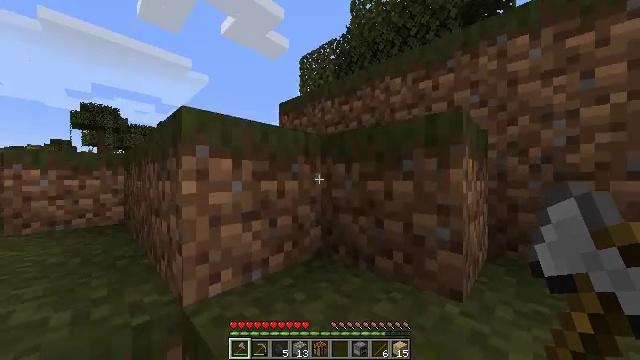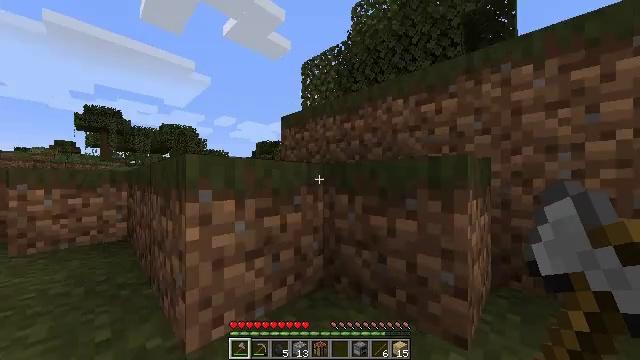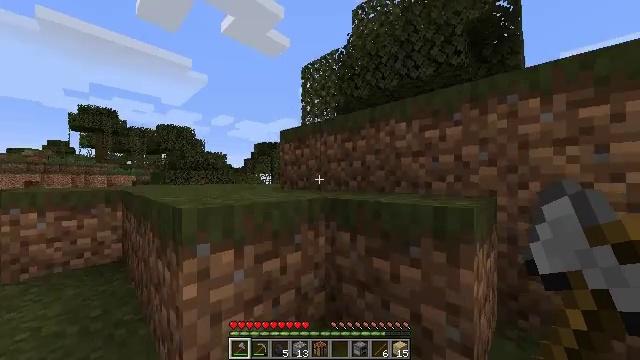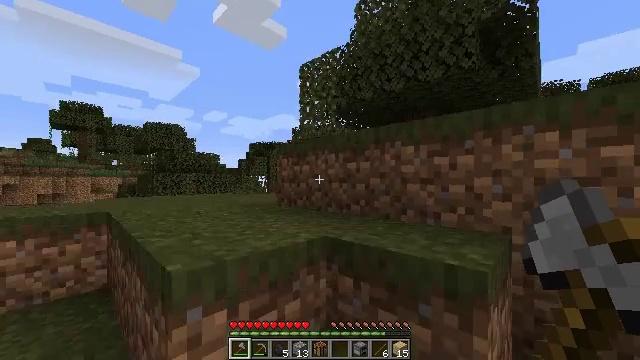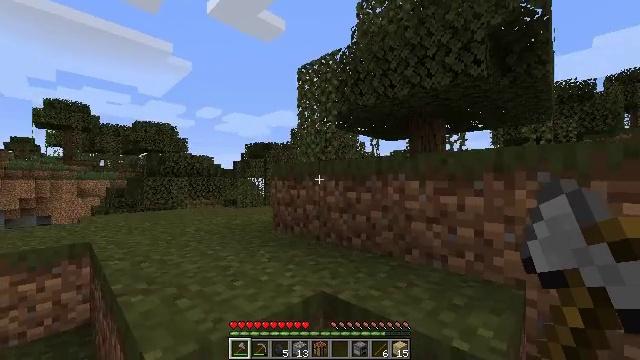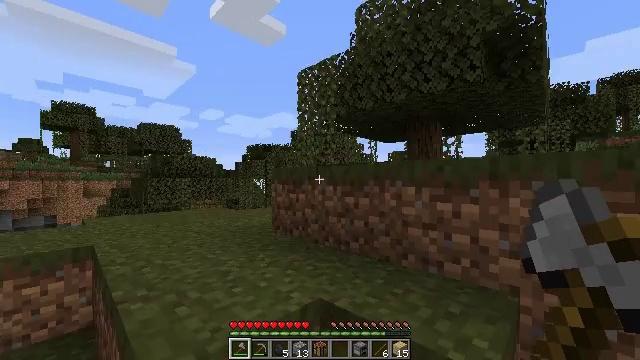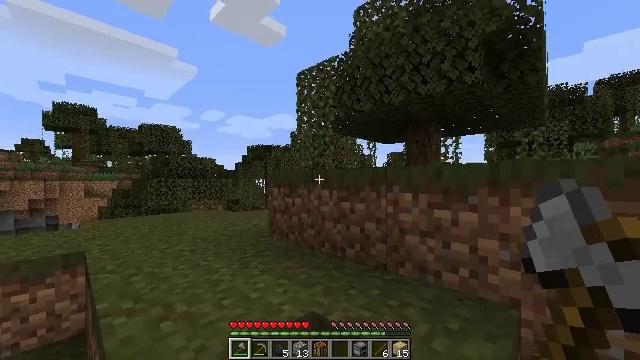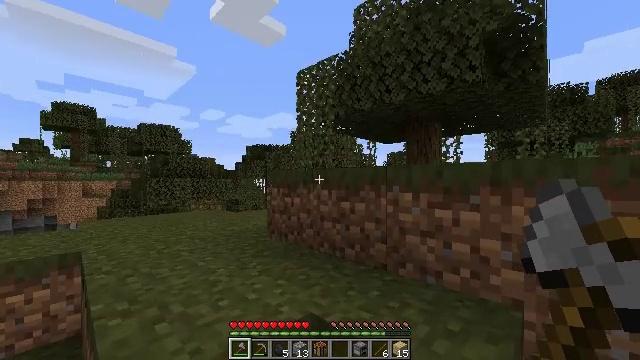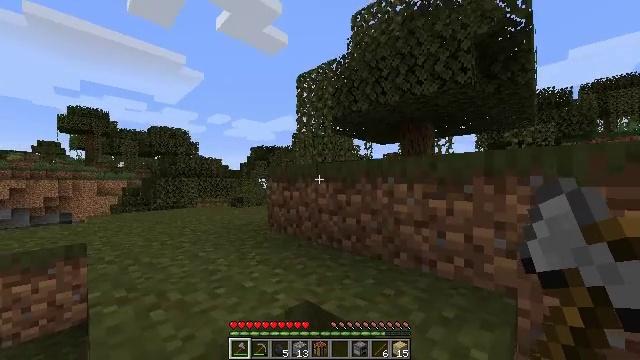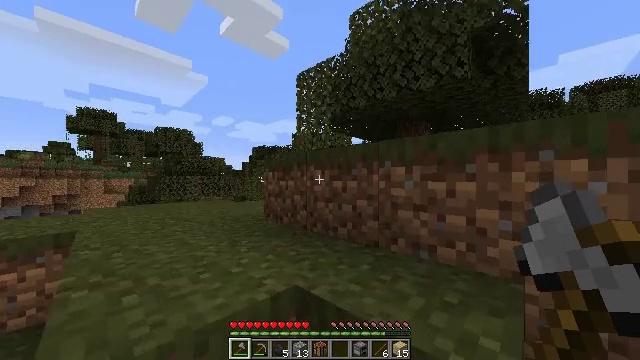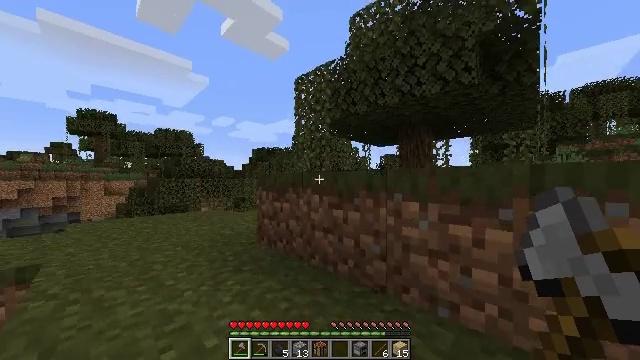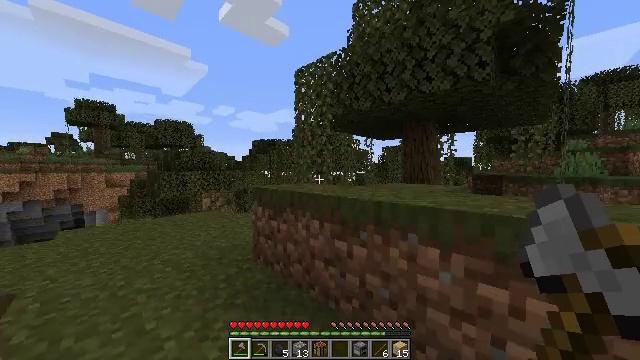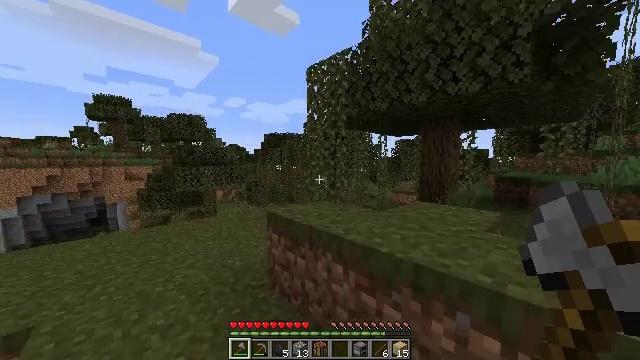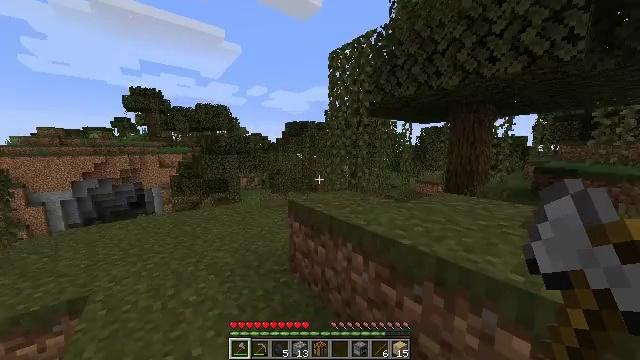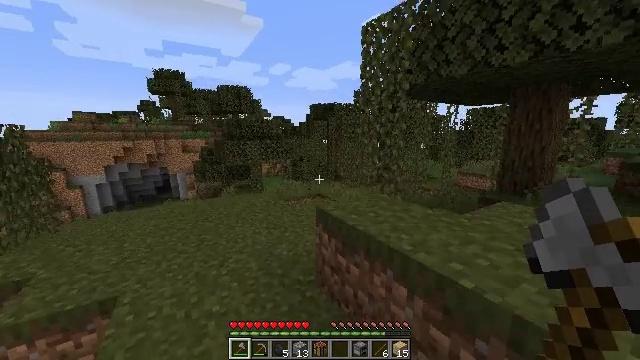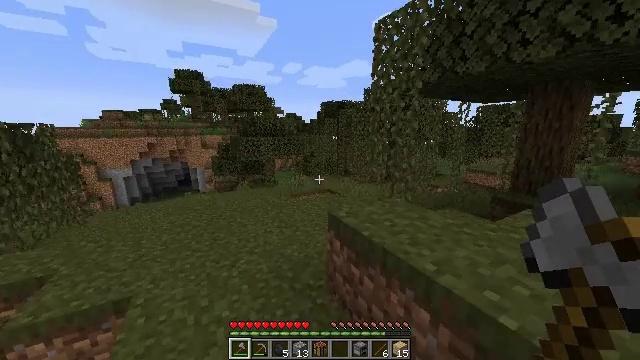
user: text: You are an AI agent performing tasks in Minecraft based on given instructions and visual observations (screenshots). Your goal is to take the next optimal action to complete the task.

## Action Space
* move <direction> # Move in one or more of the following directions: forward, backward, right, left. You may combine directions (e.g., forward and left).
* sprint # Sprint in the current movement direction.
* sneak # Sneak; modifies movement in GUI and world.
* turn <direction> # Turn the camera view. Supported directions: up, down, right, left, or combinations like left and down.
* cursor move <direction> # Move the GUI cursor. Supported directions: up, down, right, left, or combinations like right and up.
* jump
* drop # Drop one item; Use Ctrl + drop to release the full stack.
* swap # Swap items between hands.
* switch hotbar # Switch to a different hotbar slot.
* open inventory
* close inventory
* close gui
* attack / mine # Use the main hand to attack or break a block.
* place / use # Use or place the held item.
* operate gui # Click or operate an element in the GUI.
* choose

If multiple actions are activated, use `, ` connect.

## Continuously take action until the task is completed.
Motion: motion action
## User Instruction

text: Pick up a blue orchid.
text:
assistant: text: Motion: move forward and move right, sprint, jump
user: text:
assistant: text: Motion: move forward and move right, sprint, jump
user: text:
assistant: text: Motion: move forward and move right, sprint, jump
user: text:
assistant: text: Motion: move forward and move right, sprint, jump
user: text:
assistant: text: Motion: move forward and move right, sprint
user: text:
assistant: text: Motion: move forward, sprint
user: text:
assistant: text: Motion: move forward, sprint
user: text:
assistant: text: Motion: move forward, sprint
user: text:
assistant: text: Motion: move forward, sprint
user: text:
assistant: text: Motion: move forward, sprint, jump
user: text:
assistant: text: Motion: move forward, sprint, turn down, jump
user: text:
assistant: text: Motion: move forward, sprint, turn left and down, jump
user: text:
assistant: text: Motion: move forward and move right, sprint, turn left and down, jump
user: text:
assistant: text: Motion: move forward and move right, sprint, turn left and down
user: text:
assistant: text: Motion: move forward and move right, sprint, turn left and down
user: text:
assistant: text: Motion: move forward and move right, sprint, turn left and down
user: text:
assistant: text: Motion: move forward and move right, sprint, turn left
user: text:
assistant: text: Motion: move forward and move right, sprint
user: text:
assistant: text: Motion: move forward and move right, sprint
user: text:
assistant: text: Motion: move forward and move right, sprint, turn down, jump
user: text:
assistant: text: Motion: move forward and move right, sprint, jump
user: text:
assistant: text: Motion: move forward and move right, sprint, jump
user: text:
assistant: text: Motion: move forward and move right, sprint, jump
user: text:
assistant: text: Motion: move forward and move right, sprint, turn down
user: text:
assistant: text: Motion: move forward and move right, sprint, turn down
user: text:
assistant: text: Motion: move forward and move right, sprint
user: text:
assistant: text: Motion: move right, turn left
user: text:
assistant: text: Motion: no_op
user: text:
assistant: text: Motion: no_op
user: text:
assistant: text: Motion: no_op